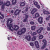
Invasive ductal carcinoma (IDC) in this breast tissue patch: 0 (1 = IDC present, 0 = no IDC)